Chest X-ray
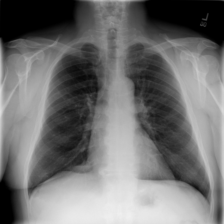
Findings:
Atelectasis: negative
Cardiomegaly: negative
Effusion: negative
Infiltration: negative
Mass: negative
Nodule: negative
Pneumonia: negative
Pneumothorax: negative
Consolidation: negative
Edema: negative
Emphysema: negative
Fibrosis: negative
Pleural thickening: negative
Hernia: negative